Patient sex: F
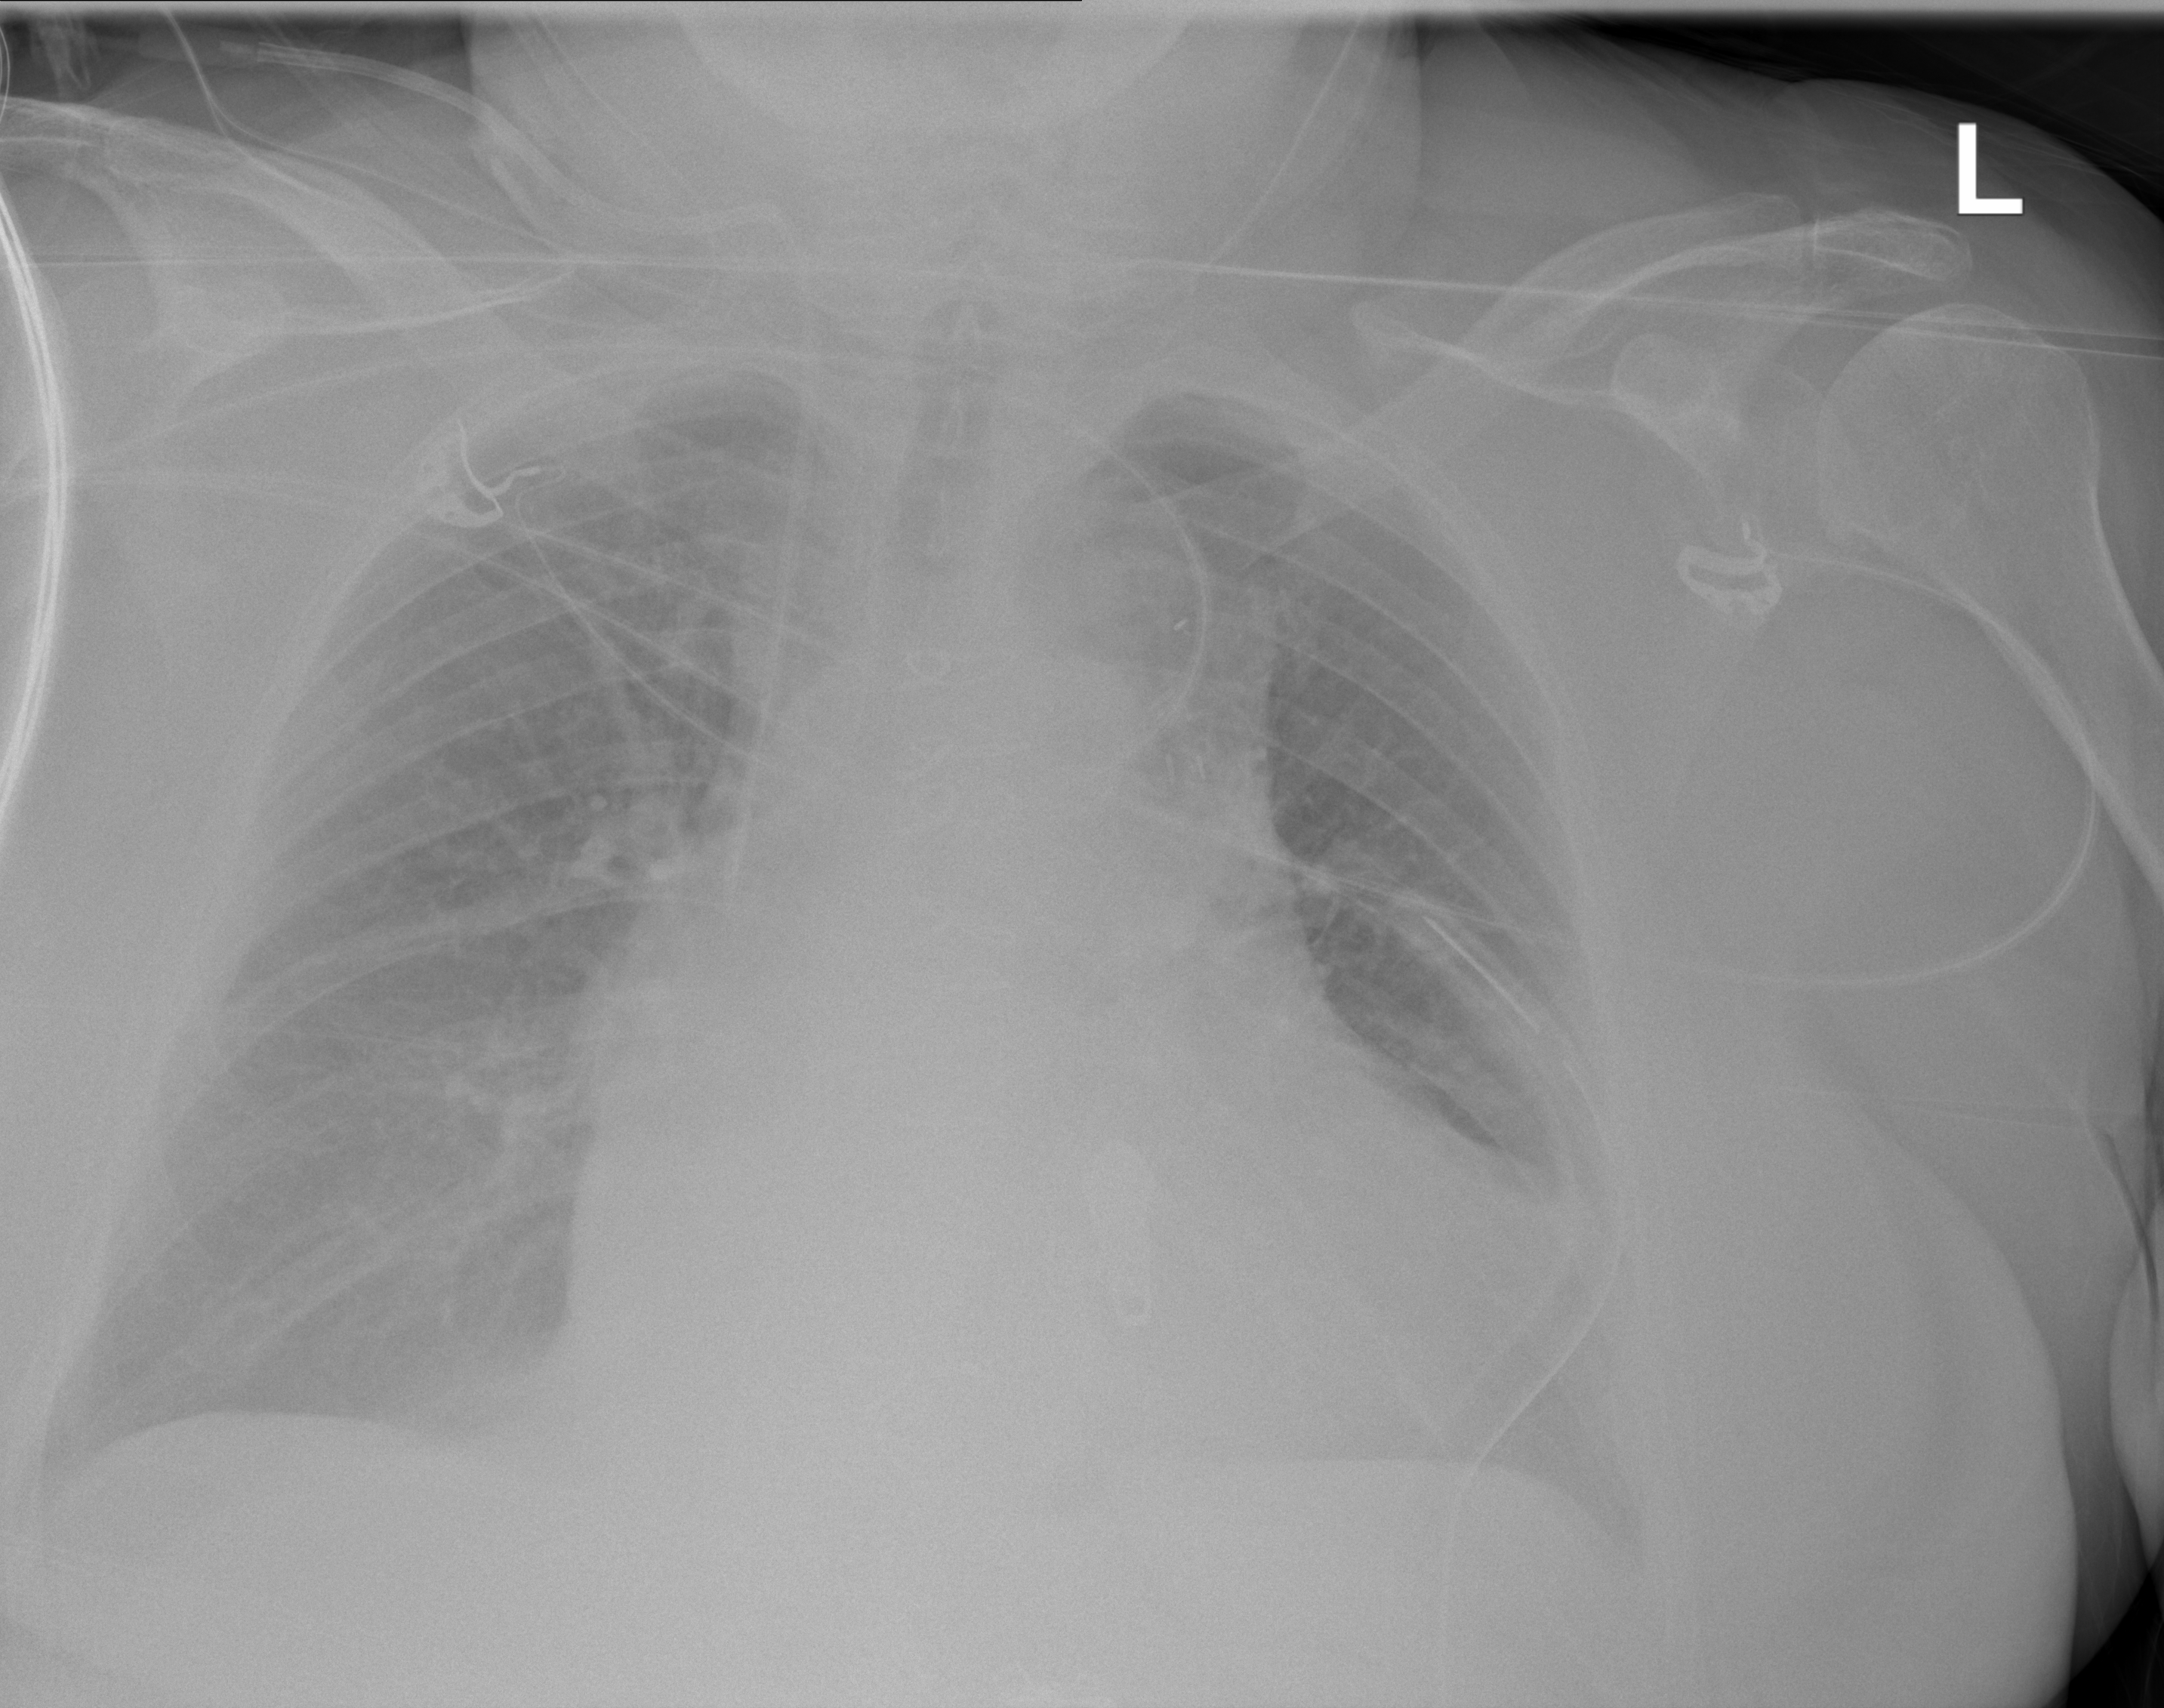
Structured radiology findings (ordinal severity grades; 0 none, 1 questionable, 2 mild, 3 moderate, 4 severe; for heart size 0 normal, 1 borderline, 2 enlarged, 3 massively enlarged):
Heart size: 2
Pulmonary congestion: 0
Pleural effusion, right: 1
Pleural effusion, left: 2
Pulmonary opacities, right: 0
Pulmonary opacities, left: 0
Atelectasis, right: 2
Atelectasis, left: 2